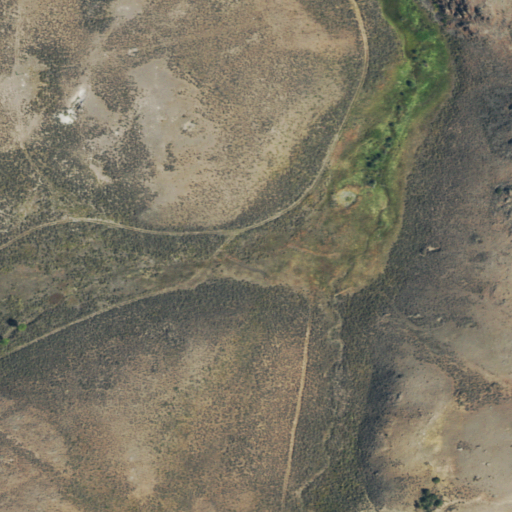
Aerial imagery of valley in Colorado named Dirigo Gulch containing shrub and woody wetlands